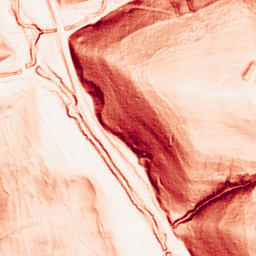
Category: morphological
Decomposition family: morphological_square
Decomposition parameters: operation: gradient
size: 3
Upsampling method: quadratic
Upsampling parameters: scale: 2
Upsampling scale: 2